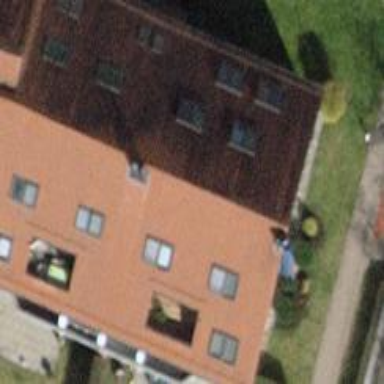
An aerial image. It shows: Image showing building with apartments.